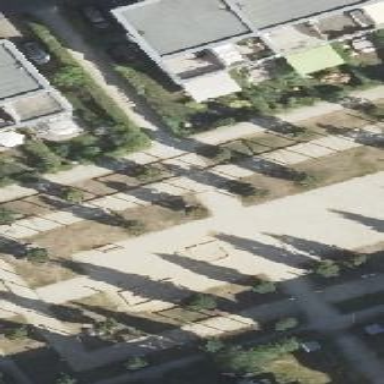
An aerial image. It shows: Playground area for leisure land.